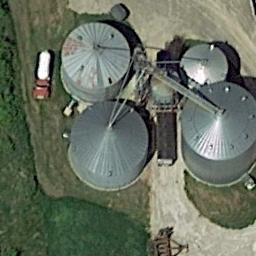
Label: storage_tank